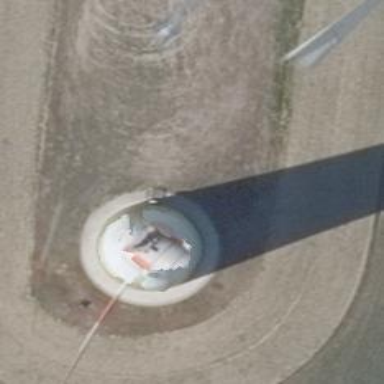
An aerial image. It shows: Wind turbine used as power generator.